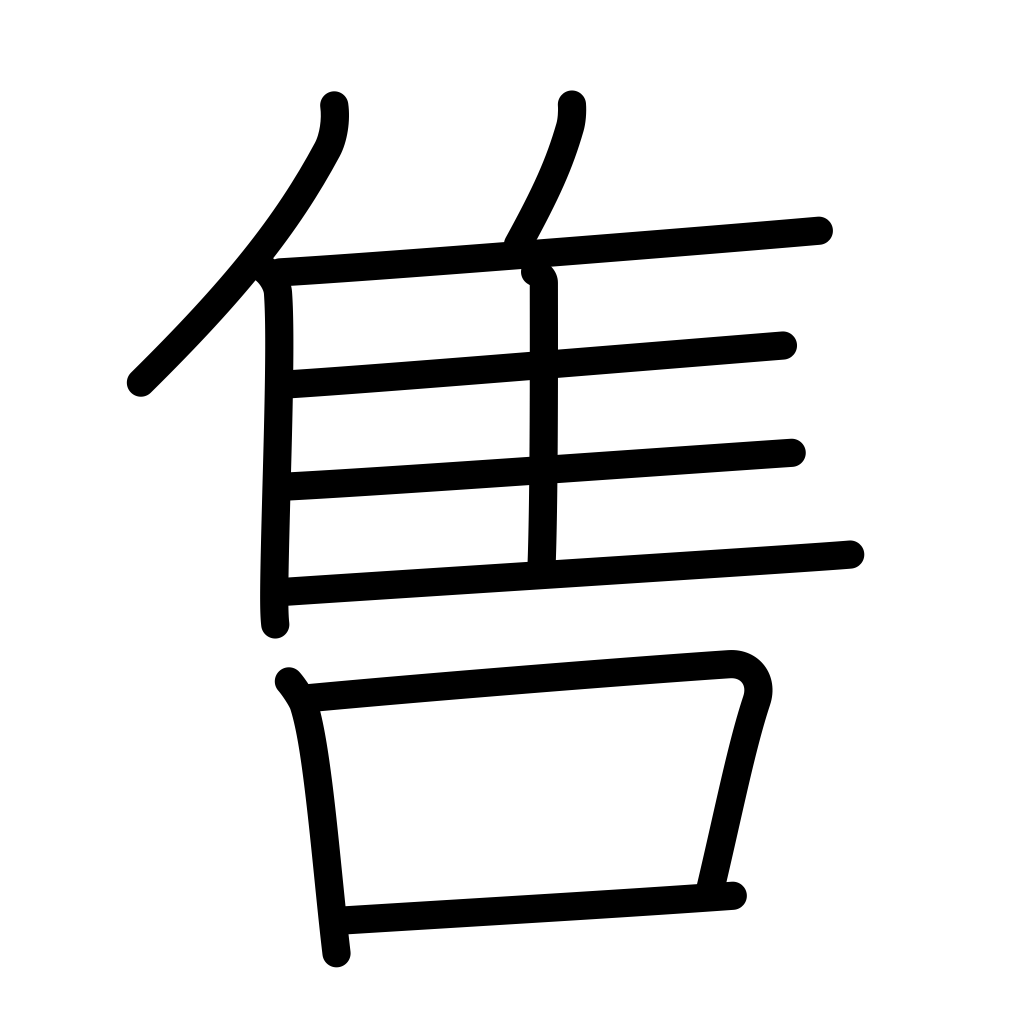
Meaning: sell, be popular